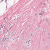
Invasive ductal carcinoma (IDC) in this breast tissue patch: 0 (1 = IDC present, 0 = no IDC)